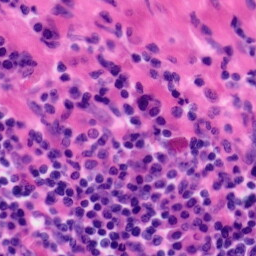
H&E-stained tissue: Tonsil